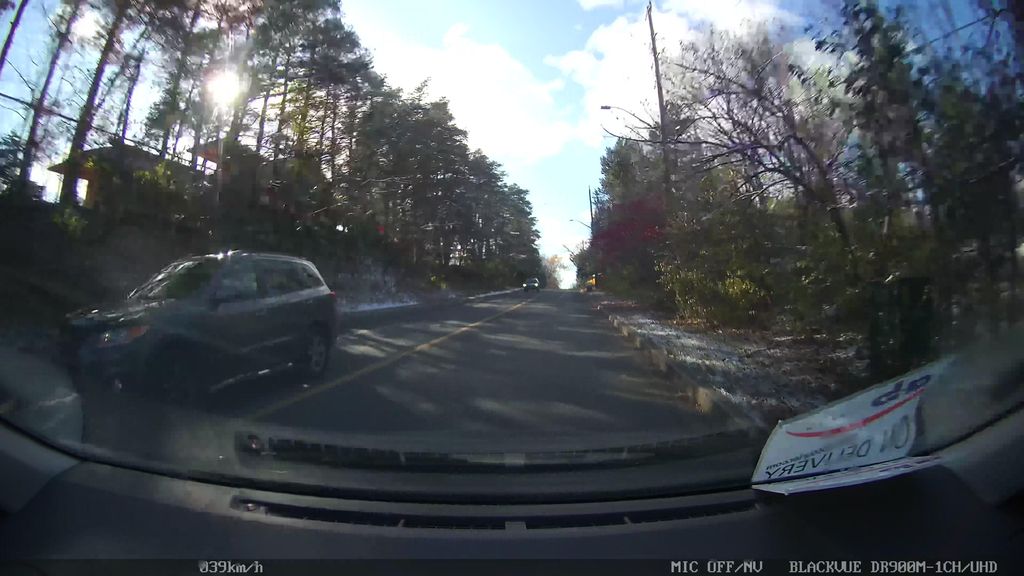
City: toronto